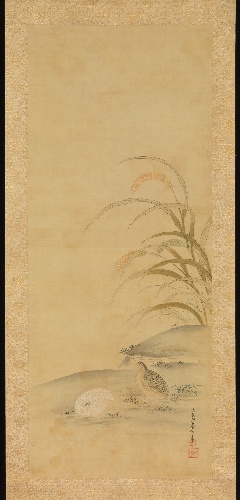
Title: 粟に鶉図|Quail and Millet
Artist: Kiyohara Yukinobu
Artist bio: Japanese, 1643–1682
Date: late 17th century
Object type: Hanging scroll
Classification: Paintings
Medium: Hanging scroll; ink and color on silk
Culture: Japan
Period: Edo period (1615–1868)
Dimensions: 46 5/8 x 18 3/4 in. (118.4 x 47.6 cm)
Department: Asian Art
Credit line: The Howard Mansfield Collection, Purchase, Rogers Fund, 1936
Accession year: 1936
Repository: Metropolitan Museum of Art, New York, NY
Tags: Birds